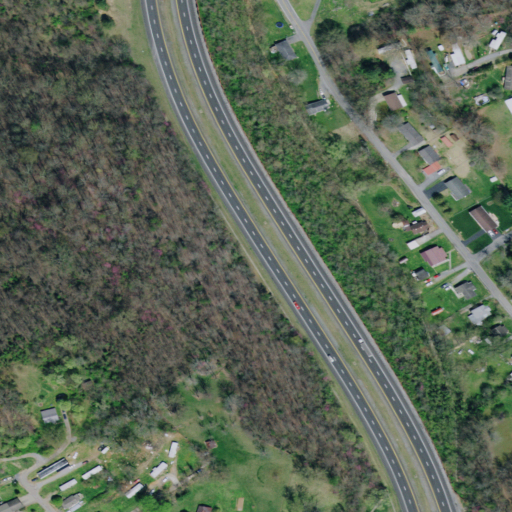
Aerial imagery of ridge(s) in Tennessee named Bell Ridge containing deciduous forest, open development, low intensity development, medium intensity development, and pasture